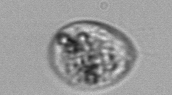
Label: Amoeba